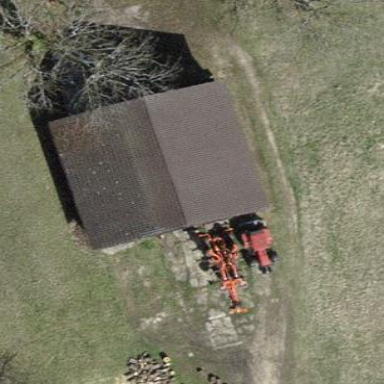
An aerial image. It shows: Farm auxiliary building.